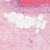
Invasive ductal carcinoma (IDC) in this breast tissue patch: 0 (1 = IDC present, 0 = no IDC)